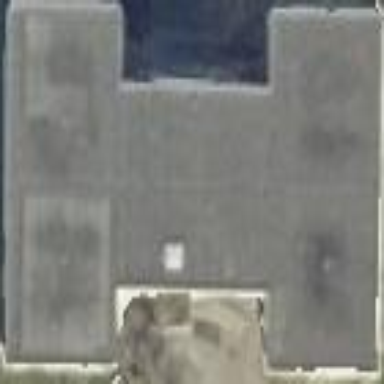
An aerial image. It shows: Civic building with flat roof.